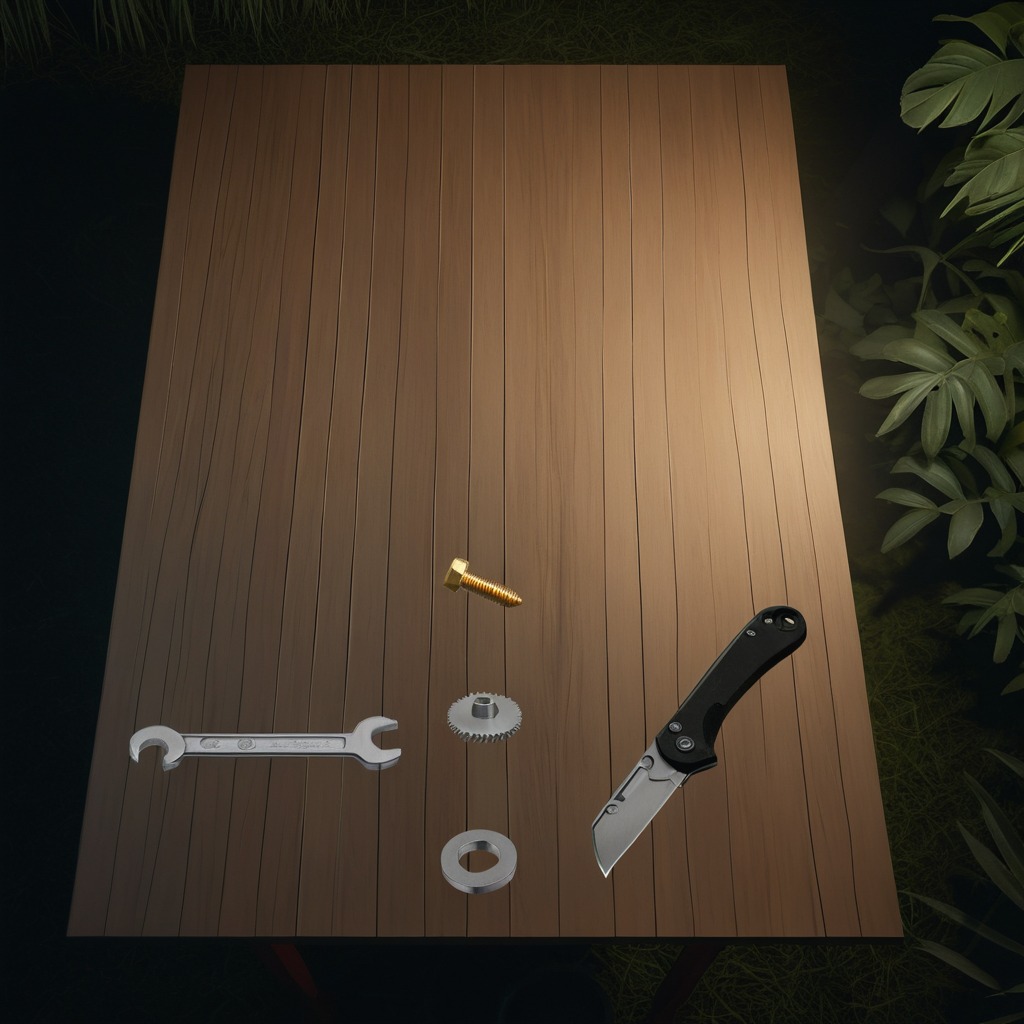
A steel gear with teeth, a utility knife, a flat metal washer, a metal machine screw, and a wrench are lying on a wooden table inside a jungle field workshop tent at night.